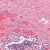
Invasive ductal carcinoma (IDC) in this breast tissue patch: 0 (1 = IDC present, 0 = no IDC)